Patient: sex F, age 57
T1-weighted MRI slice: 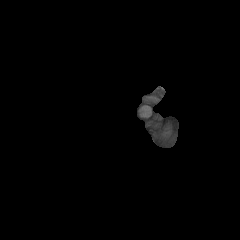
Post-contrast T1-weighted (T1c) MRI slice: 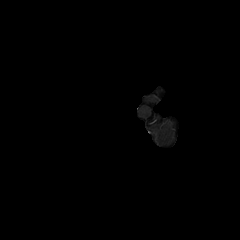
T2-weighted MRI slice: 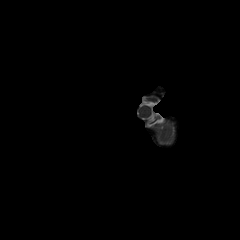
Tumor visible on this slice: no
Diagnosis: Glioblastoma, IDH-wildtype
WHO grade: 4